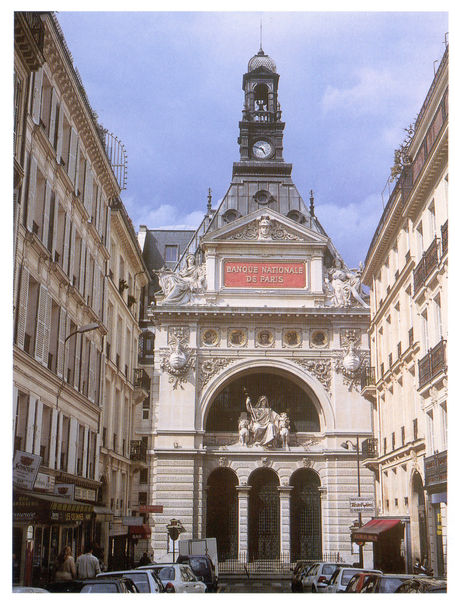
Titel: Comptoir National d'Escompte, Fassade
Künstler: Edouard Jules Corroyer
Standort: Paris
Institution: Comptoir National d'Escompte
Schlagwörter: blau, himmel, schatten, weiß, wolken, menschen, stadt, fenster, frankreich, grau, laterne, licht, marmor, paris, pfeiler, schaufenster, schwarz, strasse, säule, säulen, dach, gebäude, haus, rot, beige, architektur, barock, spitze, stein, steine, häuser, gitter, kirche, sonne, figur, gold, klassizismus, paar, personen, front, rosa, turm, skulptur, statue, schrift, bogen, enge, fassade, fassaden, italien, türen, wohnhäuser, stab, giebel, mauer, hof, geschäfte, läden, platz, bank, pilaster, auto, figuren, französisch, rundbogen, treppe, thron, tafel, inschrift, ornamente, uhr, stuck, durchgang, stufen, tor, balkone, flucht, foto, fotografie, straßen, bögen, eingang, arkade, glockenturm, palast, dache, mauerwerk, jalousie, allegorie, arkaden, fries, portal, rustika, wappen, textfeld, sims, gesims, glocke, quader, statuen, farbfoto, portikus, rundbögen, sonnenschein, spaziergänger, wien, filigran, maria, fotographie, zeiger, zifferblatt, autos, absperrung, szepter, turmuhr, aufsatz, blockhaft, triumphbogen, markise, tympanon, parkplatz, latein, thympanon, rustica, neoklassizismus, schlußstein, strassenflucht, schriftfeld, parken, markisen, ziergiebel, bleidach, marquise, zebrastreifen, troika, rustizierend, atadt, banque nationale de paris, nationalbank, neo-renaissance, öffentlicher profanbau, blocke, banque nationale